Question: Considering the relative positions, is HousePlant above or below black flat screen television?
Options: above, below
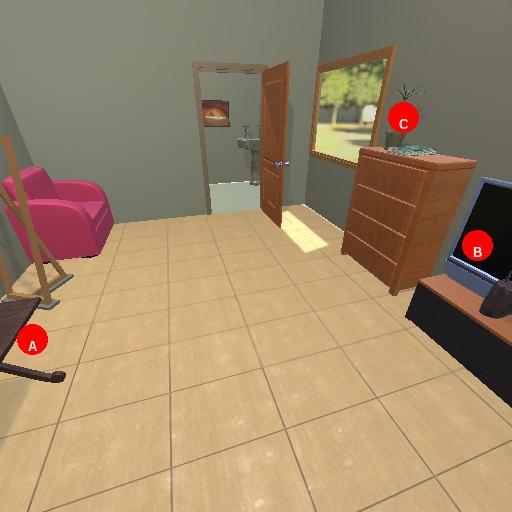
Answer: above